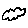
Label: cloud